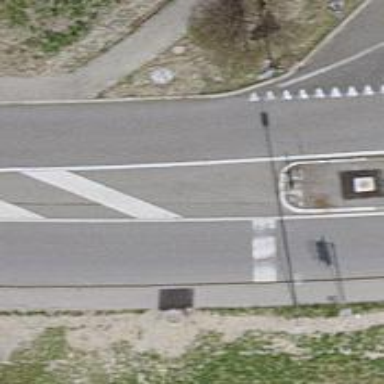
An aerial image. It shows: Secondary road with asphalt surface and separate sidewalk.